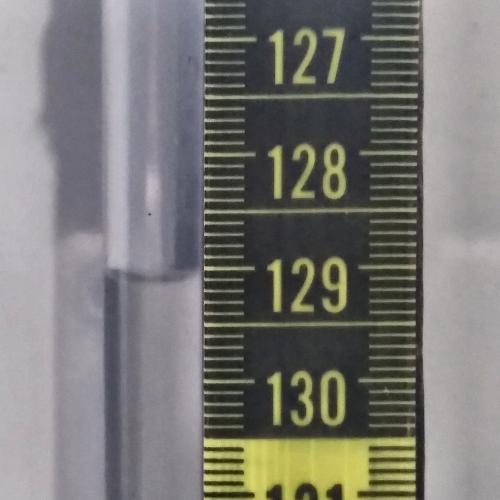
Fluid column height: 129.1 cm